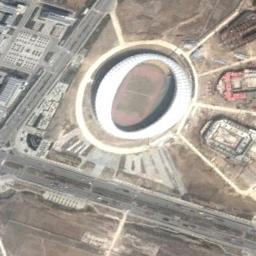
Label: stadium